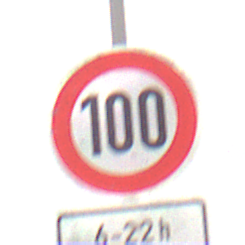
Verkehrszeichen: Geschwindigkeit100
Zusatzzeichen unten: ZeitangabenMitBeschraenkungAufWochentage4
Umgebung: Outdoor, Nature
Tageszeit: Midday
Wetter: Overcast
Licht: Natural
Jahreszeit: NotSpecified
Kontrast: LowContrast